Question: I have created multi-module CQ5 Maven project. My Cq version is 5.5 and Java version is 6.
These are the steps that I have followed.
1. Created maven multi-module CQ maven project
2. Imported it in eclipse
3. Used VLT to import an existing project from repository into maven.
4. Converted the project to faceted form so the bundle part works fine.
5. In the content module I am trying to use JspC Plugin I have added the correct plugin info and dependencies in the respective POM files.
The Problem is that
So I imported /libs also in my project and made sure that the libs is not included in built. By excluding the /libs folder. I referred this link <URL>
My JSPs have the default autocomplete feature in them but they don't recognise any CQ objects like the ones defined in '<cq:defineObjects />'
I referred this Link <URL>

'''
<?xml version="1.0" encoding="UTF-8"?>
<project xmlns="http://maven.apache.org/POM/4.0.0" xmlns:xsi="http://www.w3.org/2001/XMLSchema-instance"
xsi:schemaLocation="http://maven.apache.org/POM/4.0.0 http://maven.apache.org/maven-v4_0_0.xsd">
<modelVersion>4.0.0</modelVersion>
<!-- ====================================================================== -->
<!-- P A R E N T P R O J E C T D E S C R I P T I O N -->
<!-- ====================================================================== -->
<parent>
<groupId>supplierportal</groupId>
<artifactId>supplierportal</artifactId>
<version>1.1-SNAPSHOT</version>
</parent>
<!-- ====================================================================== -->
<!-- P R O J E C T D E S C R I P T I O N -->
<!-- ====================================================================== -->
<artifactId>supplierportal-content</artifactId>
<packaging>content-package</packaging>
<name>Supplier Portal Package</name>
<dependencies>
<dependency>
<groupId>${project.groupId}</groupId>
<artifactId>supplierportal-bundle</artifactId>
<version>${project.version}</version>
</dependency>
<!-- My Dependencies -->
<!-- Dependencies for Maven JSPC Starts -->
<dependency>
<groupId>org.apache.sling</groupId>
<artifactId>org.apache.sling.jcr.jcr-wrapper</artifactId>
<version>2.0.0</version>
<!-- javax.jcr -->
</dependency>
<dependency>
<groupId>org.apache.sling</groupId>
<artifactId>org.apache.sling.api</artifactId>
<version>2.2.0</version>
</dependency>
<dependency>
<groupId>com.day.cq</groupId>
<artifactId>cq-commons</artifactId>
<version>5.5.0</version>
<!-- com.day.cq.commons -->
</dependency>
<dependency>
<groupId>com.day.cq.wcm</groupId>
<artifactId>cq-wcm-commons</artifactId>
<version>5.5.2</version>
<!-- com.day.cq.wcm.commons -->
</dependency>
<dependency>
<groupId>com.day.cq.wcm</groupId>
<artifactId>cq-wcm-api</artifactId>
<version>5.5.0</version>
<!-- com.day.cq.wcm.api -->
</dependency>
<dependency>
<groupId>com.day.commons</groupId>
<artifactId>day-commons-jstl</artifactId>
<version>1.1.4</version>
<!-- javax.servlet.jsp.jstl.core -->
</dependency>
<dependency>
<groupId>com.day.cq.wcm</groupId>
<artifactId>cq-wcm-taglib</artifactId>
<version>5.5.0</version>
<!-- com.day.cq.wcm.tags -->
</dependency>
<dependency>
<groupId>org.apache.sling</groupId>
<artifactId>org.apache.sling.scripting.jsp.taglib</artifactId>
<version>2.2.0</version>
<!-- org.apache.sling.scripting.jsp.taglib -->
</dependency>
<dependency>
<groupId>com.adobe.granite</groupId>
<artifactId>com.adobe.granite.xssprotection</artifactId>
<version>5.5.14</version>
<!-- com.adobe.granite.xss -->
</dependency>
<dependency>
<groupId>com.day.cq.wcm</groupId>
<artifactId>cq-wcm-core</artifactId>
<version>5.5.6</version>
<!-- com.day.cq.wcm.core.components -->
</dependency>
<dependency>
<groupId>org.apache.commons</groupId>
<artifactId>commons-lang3</artifactId>
<version>3.0</version>
<!-- org.apache.commons.lang3 -->
</dependency>
<dependency>
<groupId>org.slf4j</groupId>
<artifactId>slf4j-api</artifactId>
<version>1.5.10</version>
</dependency>
<!-- Ends -->
</dependencies>
<build>
<resources>
<resource>
<directory>src/main/content/jcr_root</directory>
<filtering>false</filtering>
<excludes>
<exclude>**/.vlt</exclude>
<exclude>**/.vltignore</exclude>
<exclude>libs/</exclude>
</excludes>
</resource>
</resources>
<!-- Autocomplete Plugin config comes here -->
<!-- THis is Completely different Stuff... An Attempt to bring autocomplete feature in JSP -->
<pluginManagement>
<plugins>
<!--This plugin's configuration is used to store Eclipse m2e settings only. It has no influence on the Maven build itself.-->
<plugin>
<groupId>org.eclipse.m2e</groupId>
<artifactId>lifecycle-mapping</artifactId>
<version>1.0.0</version>
<configuration>
<lifecycleMappingMetadata>
<pluginExecutions>
<pluginExecution>
<pluginExecutionFilter>
<groupId>org.apache.sling</groupId>
<artifactId>maven-jspc-plugin</artifactId>
<versionRange>[2.0.6,)</versionRange>
<goals>
<goal>jspc</goal>
</goals>
</pluginExecutionFilter>
<action>
<ignore/>
</action>
</pluginExecution>
<pluginExecution>
<pluginExecutionFilter>
<groupId>org.apache.maven.plugins</groupId>
<artifactId>maven-clean-plugin</artifactId>
<versionRange>[2.4.1,)</versionRange>
<goals>
<goal>clean</goal>
</goals>
</pluginExecutionFilter>
<action>
<ignore/>
</action>
</pluginExecution>
</pluginExecutions>
</lifecycleMappingMetadata>
</configuration>
</plugin>
</plugins>
</pluginManagement>
<!-- Autocomplete Ends -->
<!-- Ends Autocomplete -->
<plugins>
<plugin>
<groupId>org.apache.maven.plugins</groupId>
<artifactId>maven-resources-plugin</artifactId>
<configuration>
<includeEmptyDirs>true</includeEmptyDirs>
</configuration>
</plugin>
<plugin>
<groupId>com.day.jcr.vault</groupId>
<artifactId>content-package-maven-plugin</artifactId>
<extensions>true</extensions>
<configuration>
<group>supplierportal</group>
<filterSource>src/main/content/META-INF/vault/filter.xml</filterSource>
<embeddeds>
<embedded>
<groupId>${project.groupId}</groupId>
<artifactId>supplierportal-bundle</artifactId>
<target>/apps/supplierportal/install</target>
</embedded>
</embeddeds>
<targetURL>http://${crx.host}:${crx.port}/crx/packmgr/service.jsp</targetURL>
</configuration>
</plugin>
<!-- Here I add code for JSPc Plugin -->
<!-- start -->
<plugin>
<artifactId>maven-resources-plugin</artifactId>
<executions>
<execution>
<id>copy-resources</id>
<phase>generate-sources</phase>
<goals>
<goal>copy-resources</goal>
</goals>
<configuration>
<outputDirectory>${project.build.directory}/jsps-to-compile</outputDirectory>
<resources>
<resource>
<directory>src/main/content/jcr_root</directory>
<excludes>
<exclude>libs/**</exclude>
</excludes>
</resource>
</resources>
</configuration>
</execution>
</executions>
</plugin>
<plugin>
<groupId>org.apache.sling</groupId>
<artifactId>maven-jspc-plugin</artifactId>
<version>2.0.6</version>
<executions>
<execution>
<id>compile-jsp</id>
<goals>
<goal>jspc</goal>
</goals>
<configuration>
<jasperClassDebugInfo>false</jasperClassDebugInfo>
<sourceDirectory>${project.build.directory}/jsps-to-compile</sourceDirectory>
<outputDirectory>${project.build.directory}/ignoredjspc</outputDirectory>
</configuration>
</execution>
</executions>
</plugin>
<plugin>
<artifactId>maven-clean-plugin</artifactId>
<executions>
<execution>
<id>remove-compiled-jsps</id>
<goals>
<goal>clean</goal>
</goals>
<phase>process-classes</phase>
<configuration>
<excludeDefaultDirectories>true</excludeDefaultDirectories>
<filesets>
<fileset>
<directory>${project.build.directory}/jsps-to-compile</directory>
<directory>${project.build.directory}/ignoredjspc</directory>
</fileset>
</filesets>
</configuration>
</execution>
</executions>
</plugin>
<!-- end -->
<!-- Ends JSPC plugin config -->
</plugins>
</build>
<profiles>
<profile>
<id>autoInstallPackage</id>
<build>
<plugins>
<plugin>
<groupId>com.day.jcr.vault</groupId>
<artifactId>content-package-maven-plugin</artifactId>
<executions>
<execution>
<id>install-content-package</id>
<phase>install</phase>
<goals>
<goal>install</goal>
</goals>
</execution>
</executions>
</plugin>
</plugins>
</build>
</profile>
<profile>
<id>autoInstallPackagePublish</id>
<build>
<plugins>
<plugin>
<groupId>com.day.jcr.vault</groupId>
<artifactId>content-package-maven-plugin</artifactId>
<executions>
<execution>
<id>install-content-package-publish</id>
<phase>install</phase>
<goals>
<goal>install</goal>
</goals>
<configuration>
<targetURL>http://${publish.crx.host}:${publish.crx.port}/crx/packmgr/service.jsp</targetURL>
<username>${publish.crx.username}</username>
<password>${publish.crx.password}</password>
</configuration>
</execution>
</executions>
</plugin>
</plugins>
</build>
</profile>
</profiles>
</project>
'''
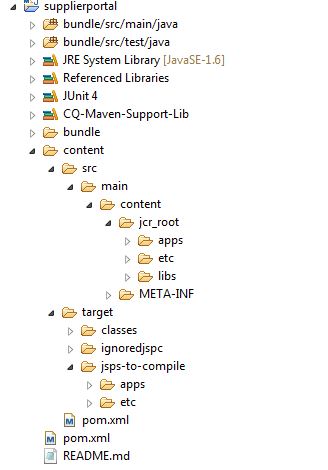
Answer: I got it. I imported /libs/foundation in my content part of Maven project.
Then I added this in the configuration
'''
<resource>
<directory>src/main/content/jcr_root</directory>
<includes>
<include>apps/**</include>
<include>libs/foundation/global.jsp</include>
</includes>
</resource>
'''
This configuration includes global.jsp in the compile process, so this helped all my Jsps that had included global.jsp in them to compile successfuly.
But it is also necessary to exclude the libs in the built other wise the whole /libs is included in the built.
To do that we must add this entry in content/pom.xml
'''
<build>
<resources>
<resource>
<directory>src/main/content/jcr_root</directory>
<filtering>false</filtering>
<excludes>
<exclude>**/.vlt</exclude>
<exclude>**/.vltignore</exclude>
<exclude>libs/</exclude>
</excludes>
</resource>
</resources>
'''